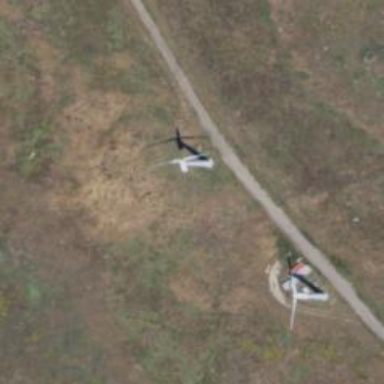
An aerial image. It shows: Wind power generator.